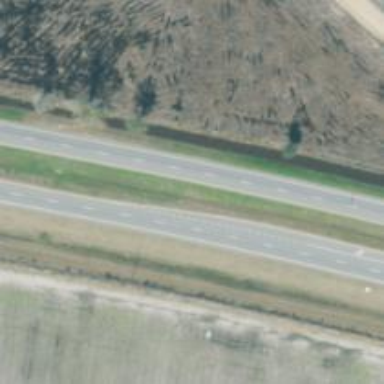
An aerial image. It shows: Dual carriageway trunk highway with asphalt surface. It is expressway.